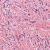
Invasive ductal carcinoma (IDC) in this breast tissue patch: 1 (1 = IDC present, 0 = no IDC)